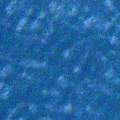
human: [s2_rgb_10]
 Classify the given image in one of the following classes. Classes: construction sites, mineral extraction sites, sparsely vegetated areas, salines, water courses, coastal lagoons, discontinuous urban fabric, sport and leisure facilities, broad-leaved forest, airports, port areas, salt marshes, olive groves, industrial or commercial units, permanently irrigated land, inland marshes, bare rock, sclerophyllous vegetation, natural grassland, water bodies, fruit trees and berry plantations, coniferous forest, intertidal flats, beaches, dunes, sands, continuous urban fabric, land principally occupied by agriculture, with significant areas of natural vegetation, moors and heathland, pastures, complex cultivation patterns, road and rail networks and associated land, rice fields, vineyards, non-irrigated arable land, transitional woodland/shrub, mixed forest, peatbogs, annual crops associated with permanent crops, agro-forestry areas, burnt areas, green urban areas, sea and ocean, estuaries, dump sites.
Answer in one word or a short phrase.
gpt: sea and ocean